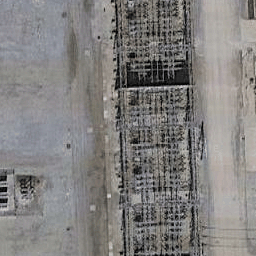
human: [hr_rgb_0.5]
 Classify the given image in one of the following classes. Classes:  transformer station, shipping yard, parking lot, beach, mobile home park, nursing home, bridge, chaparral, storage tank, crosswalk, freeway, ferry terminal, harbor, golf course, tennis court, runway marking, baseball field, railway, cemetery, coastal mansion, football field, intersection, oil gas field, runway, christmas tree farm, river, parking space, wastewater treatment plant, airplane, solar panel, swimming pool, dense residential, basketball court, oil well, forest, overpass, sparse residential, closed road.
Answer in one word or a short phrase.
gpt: transformer station